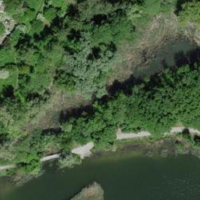
EUNIS habitat code: 44
Species observed at this site:
Lythrum salicaria
Cirsium arvense
Fulica atra
Corylus avellana
Libellula quadrimaculata
Anas platyrhynchos
Lathyrus pratensis
Melampyrum arvense
Ischnura elegans
Lysimachia vulgaris
Libellula depressa
Cornus sanguinea
Carex otrubae